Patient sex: M
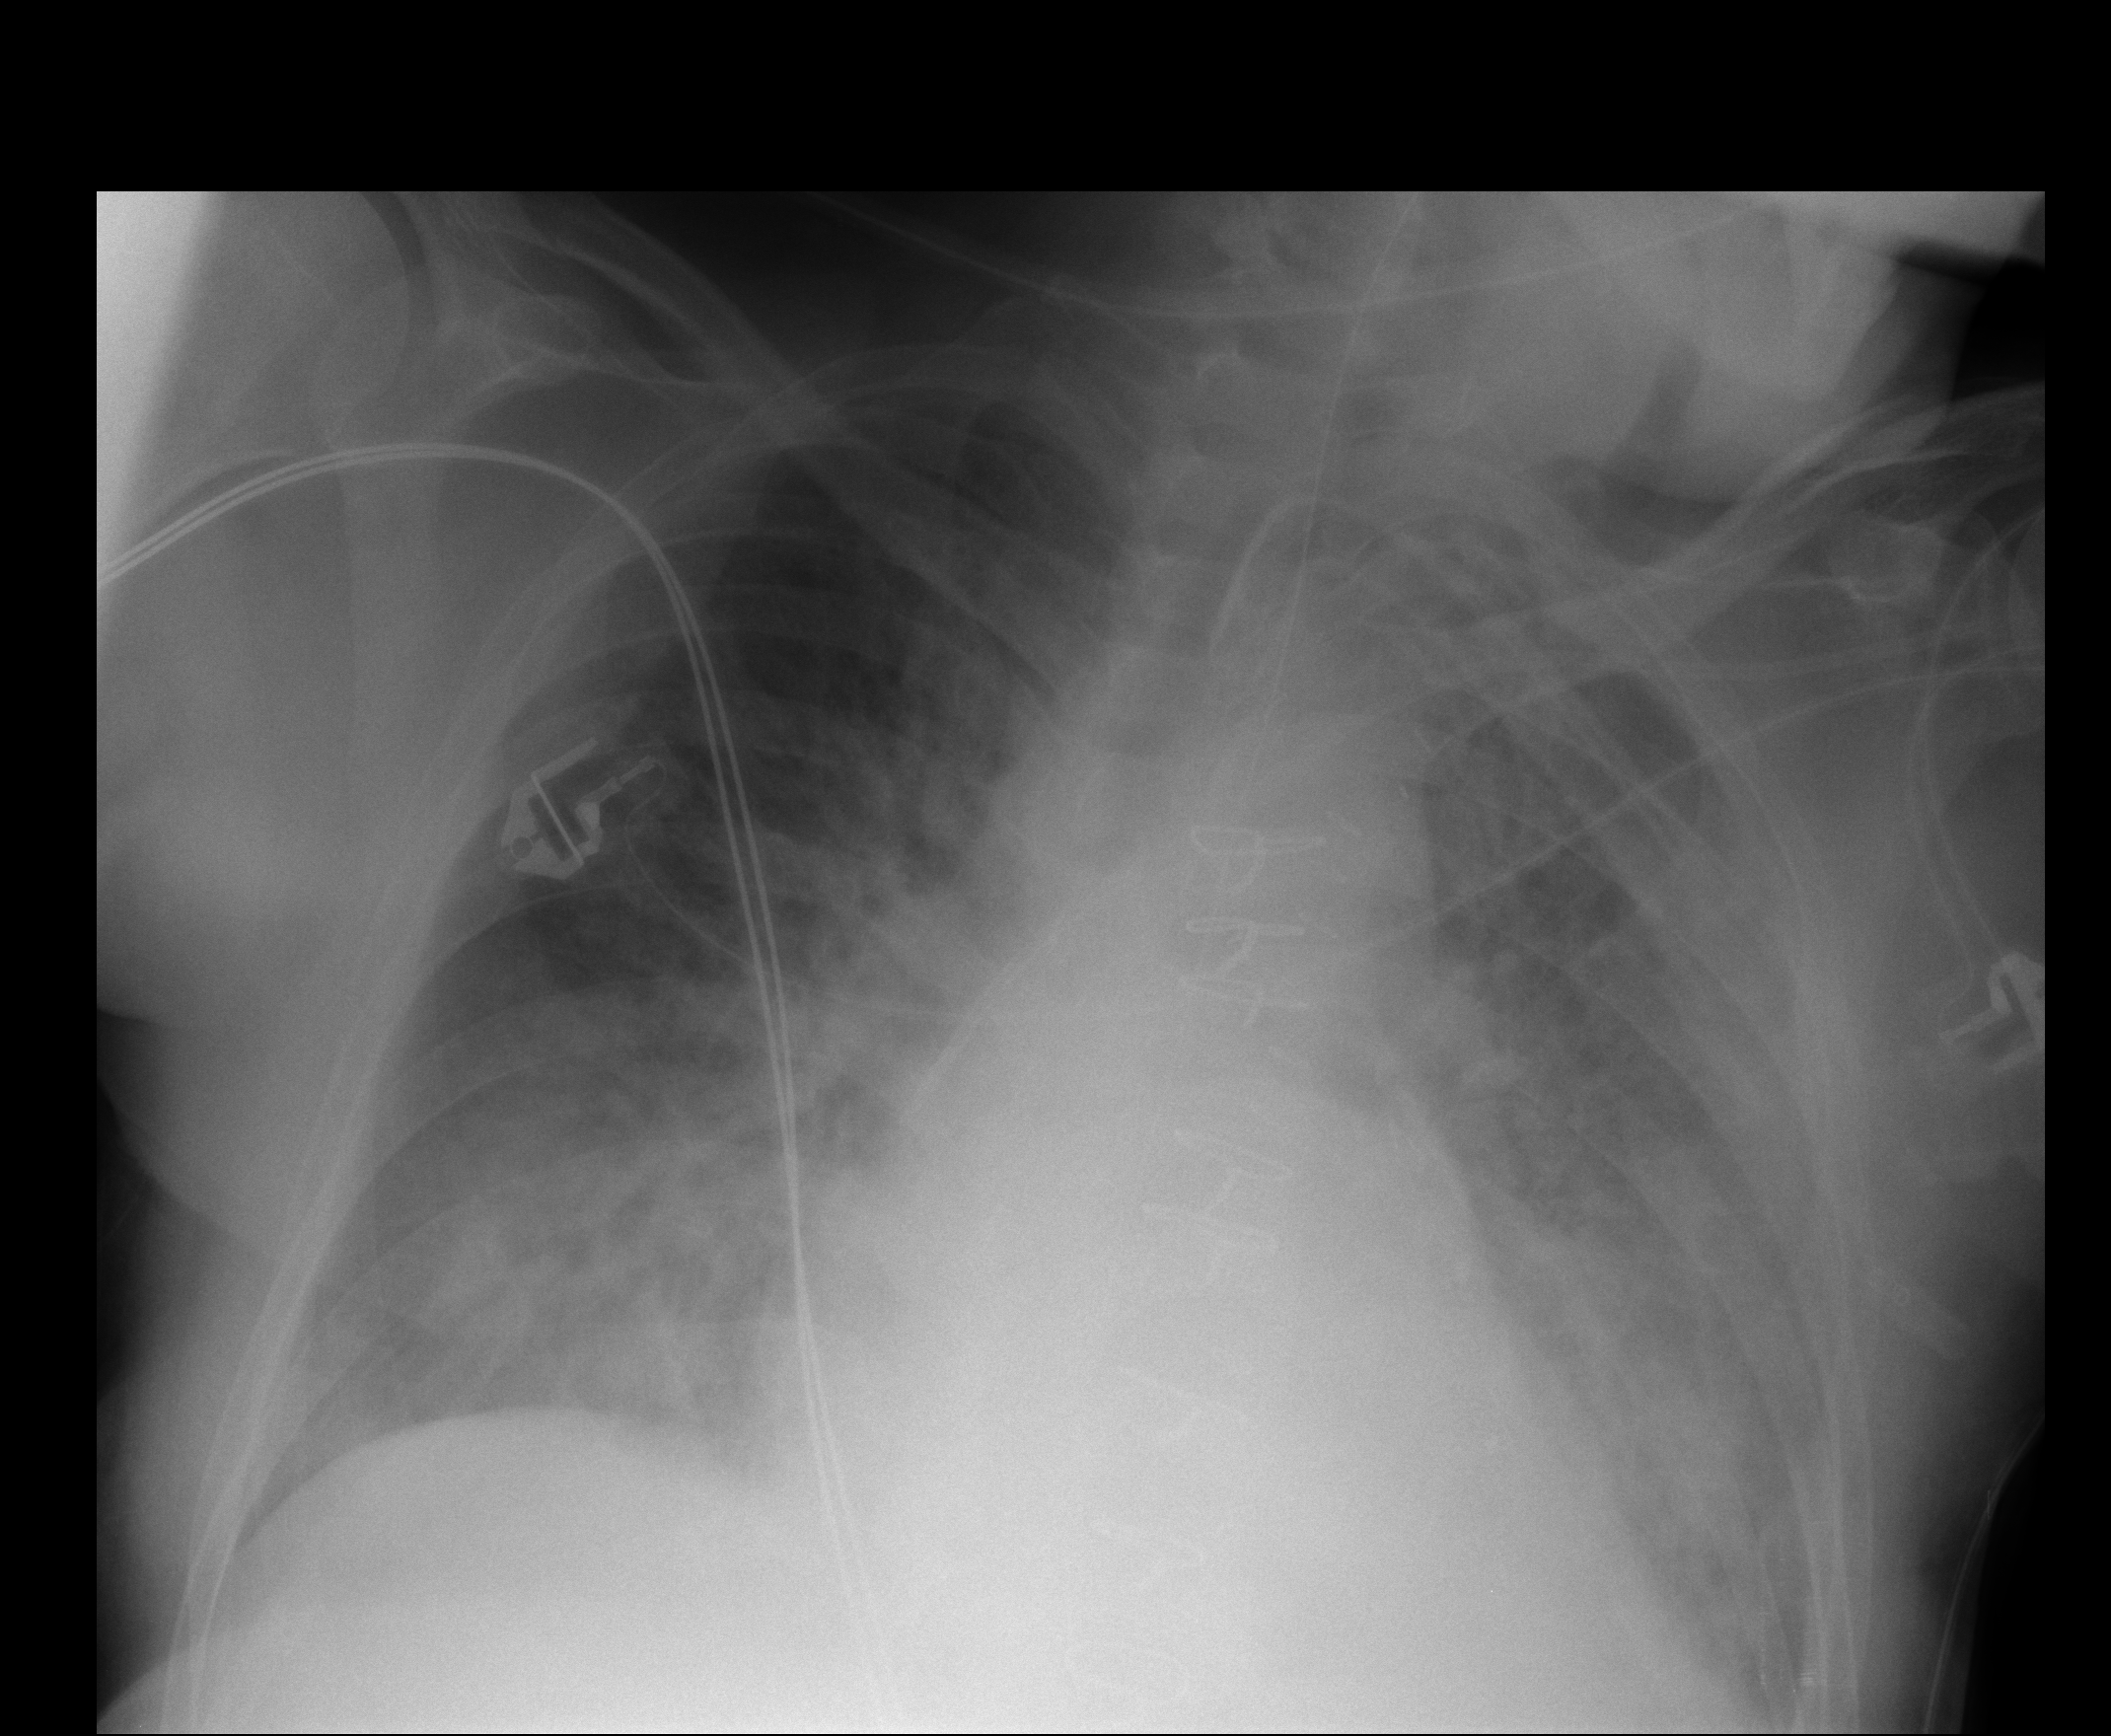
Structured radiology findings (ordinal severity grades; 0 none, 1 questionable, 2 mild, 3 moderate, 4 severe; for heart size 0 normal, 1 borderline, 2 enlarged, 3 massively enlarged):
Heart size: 2
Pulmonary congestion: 2
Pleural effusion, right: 0
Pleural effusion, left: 0
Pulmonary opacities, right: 4
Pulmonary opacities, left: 4
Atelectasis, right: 3
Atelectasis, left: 3